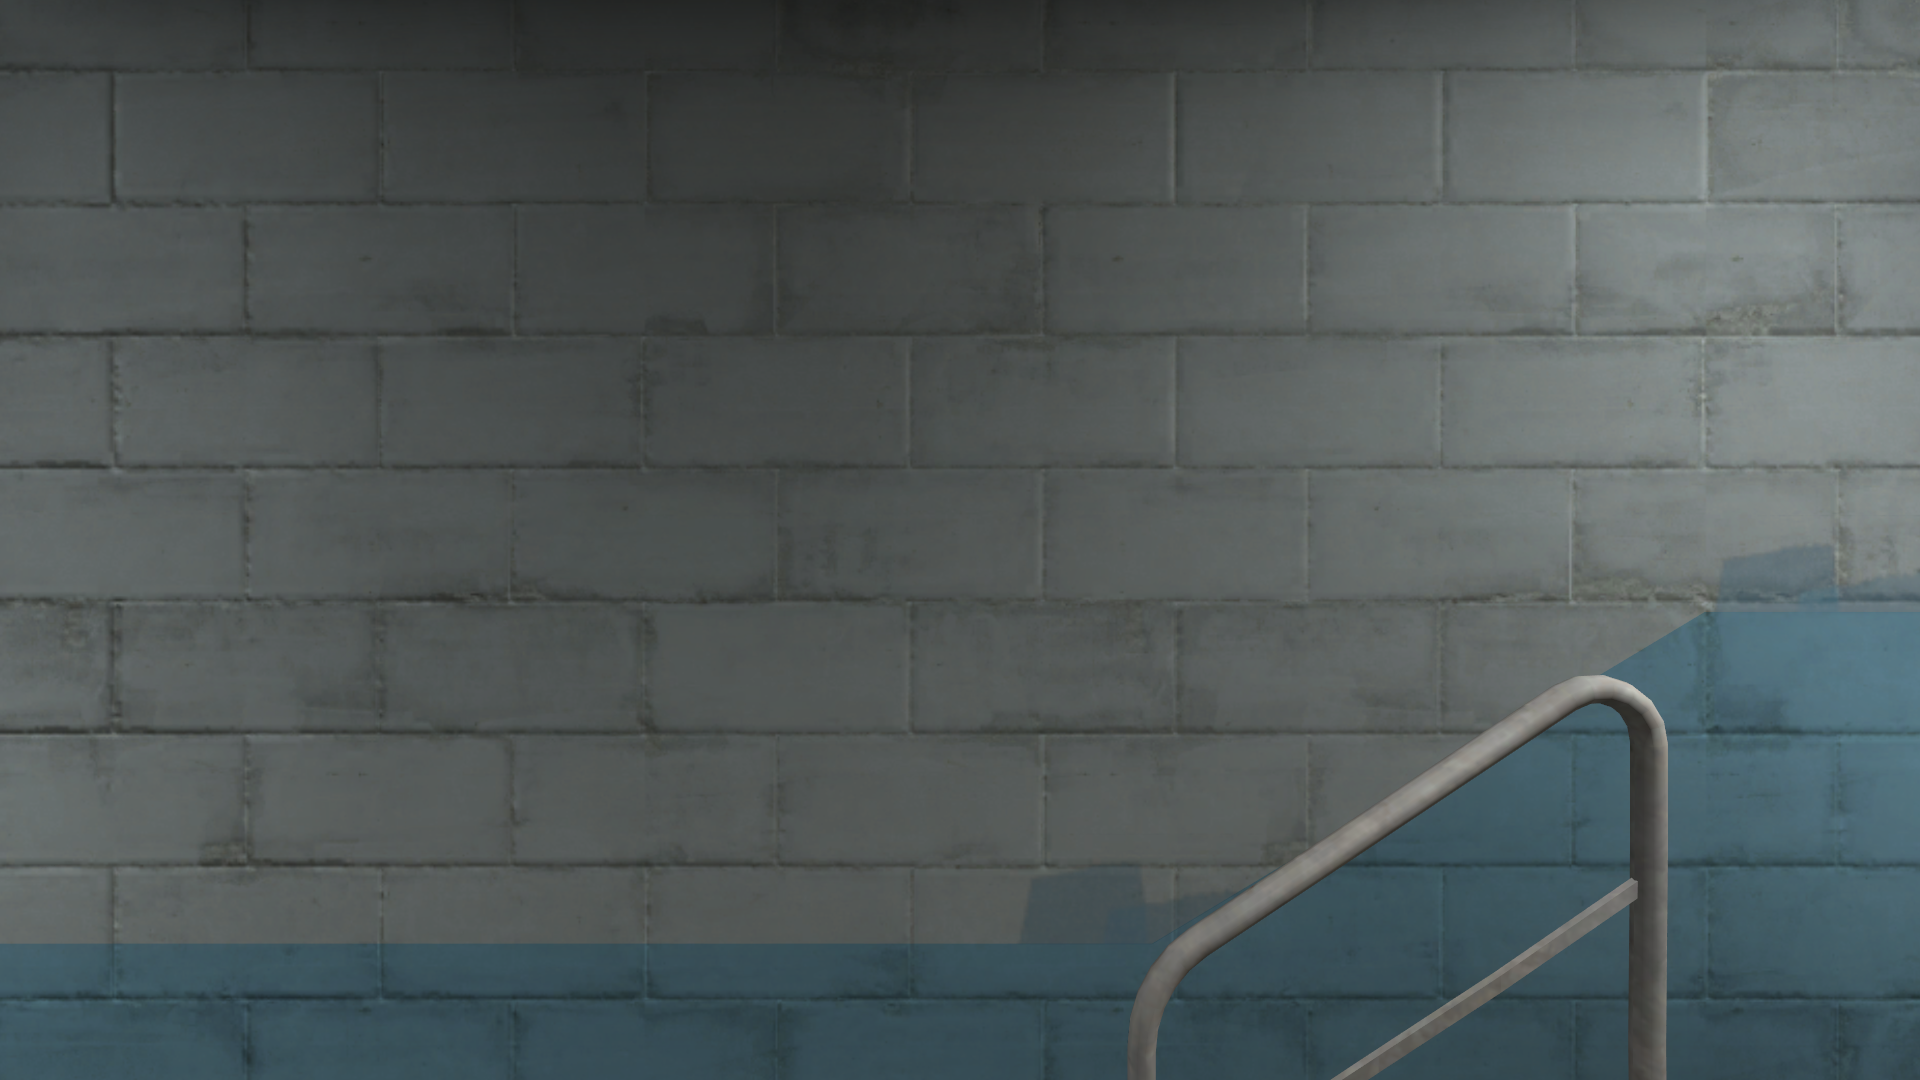
Map: de_train